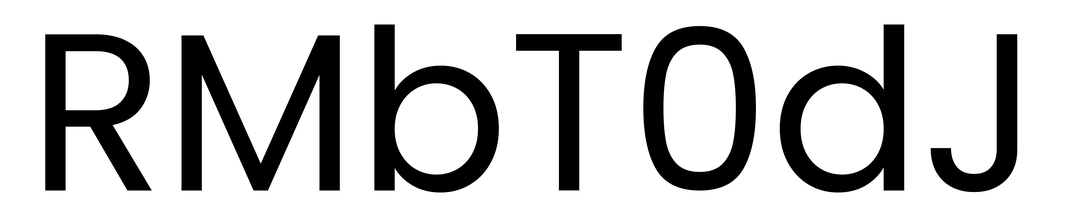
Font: Poppins-Regular